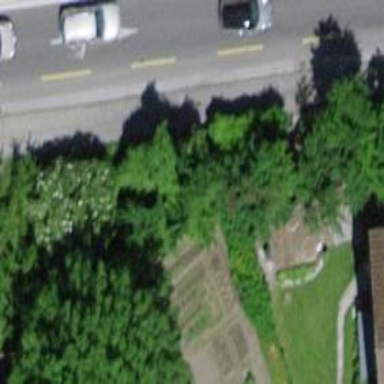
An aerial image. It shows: Hedge acting as barrier.